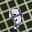
Label: 9